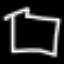
Label: square